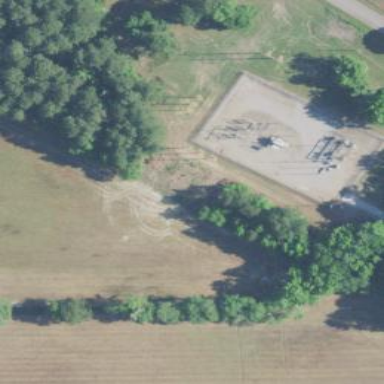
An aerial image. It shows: There is distribution substation enclosed by fence.